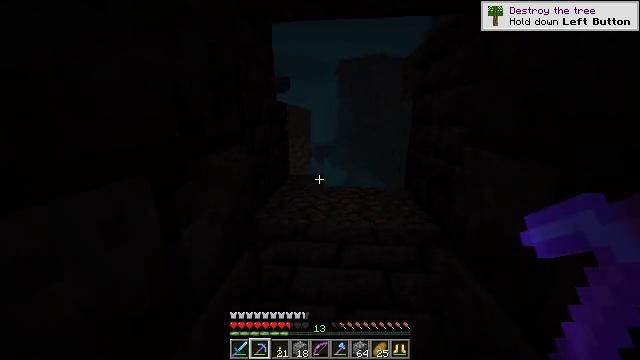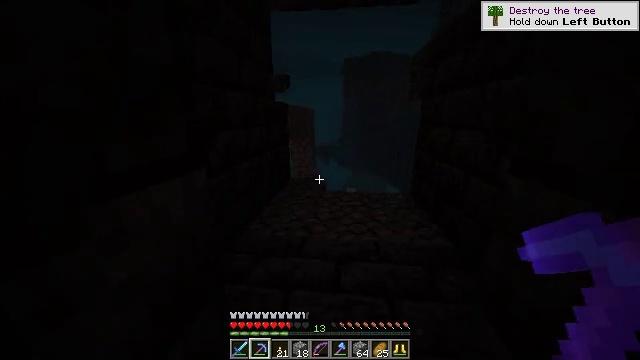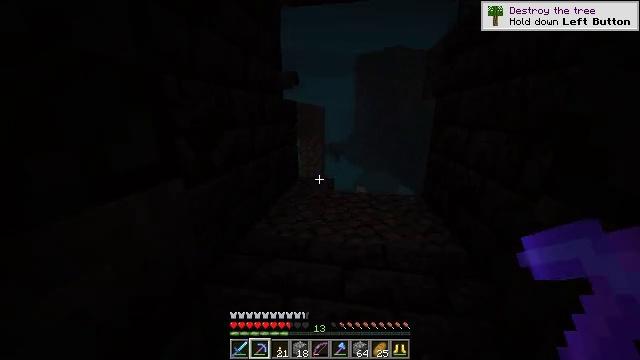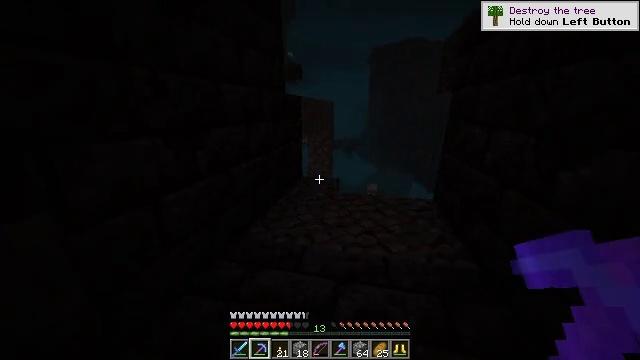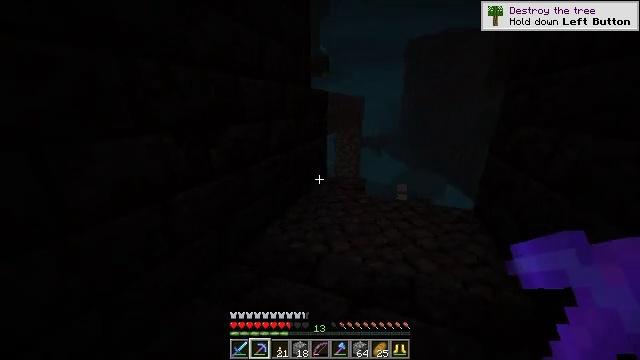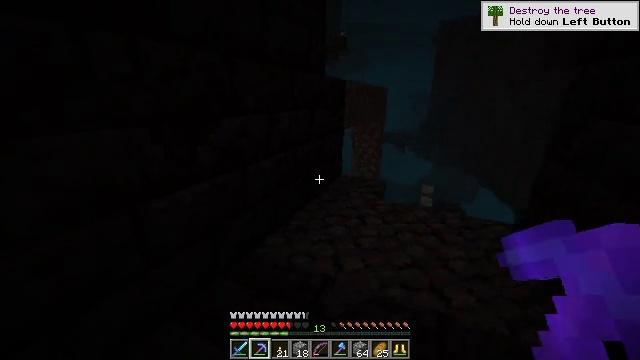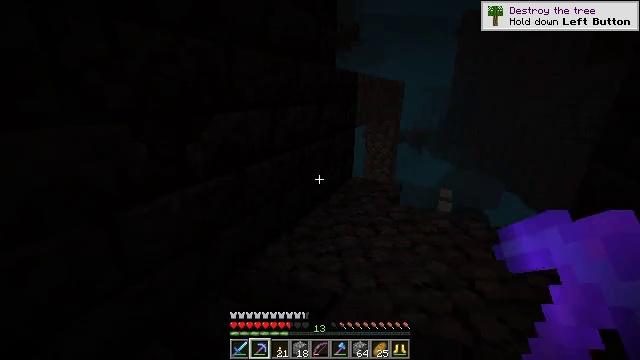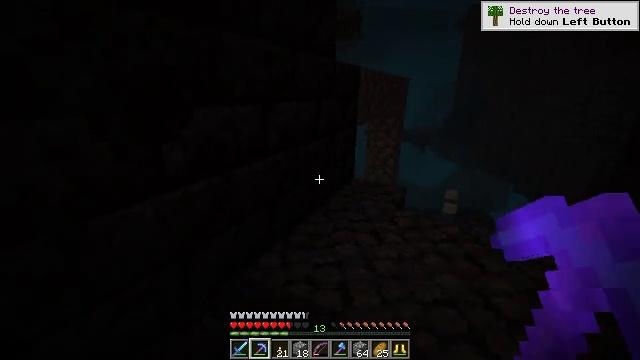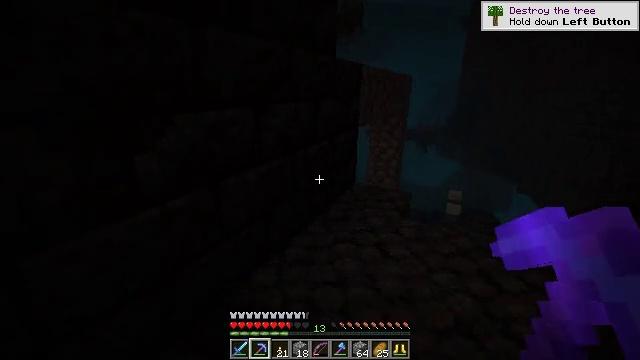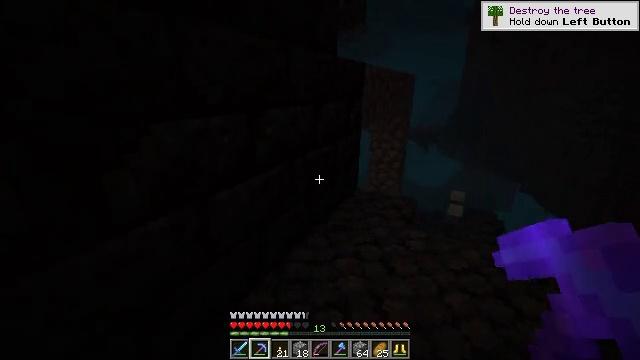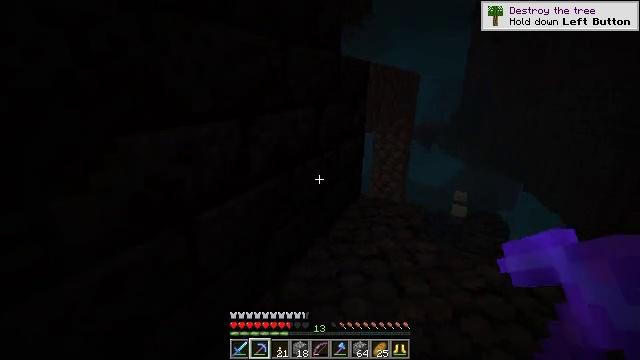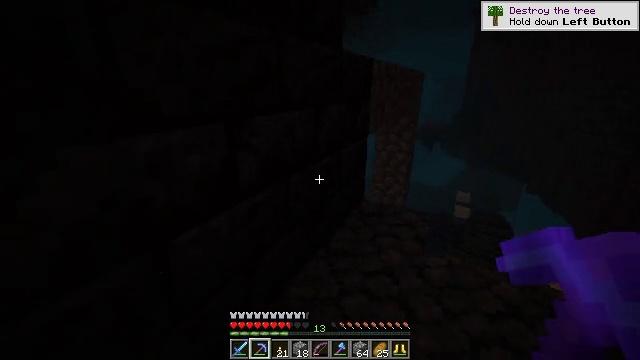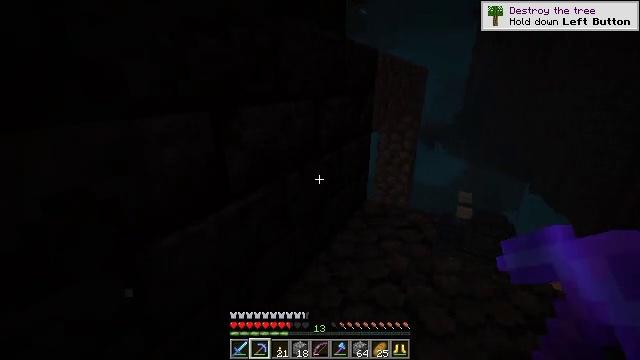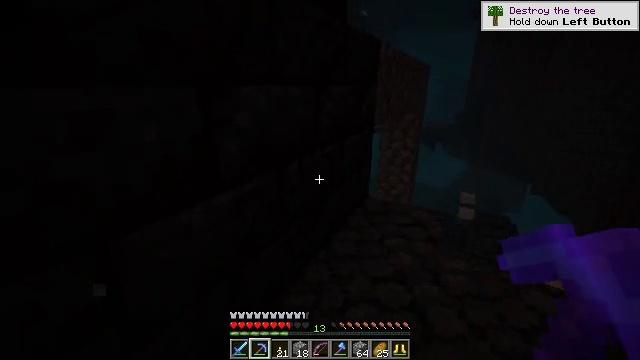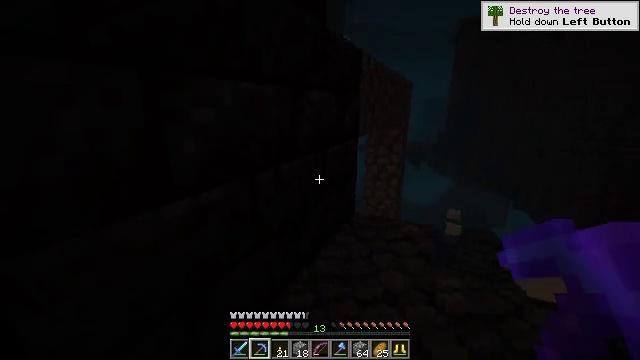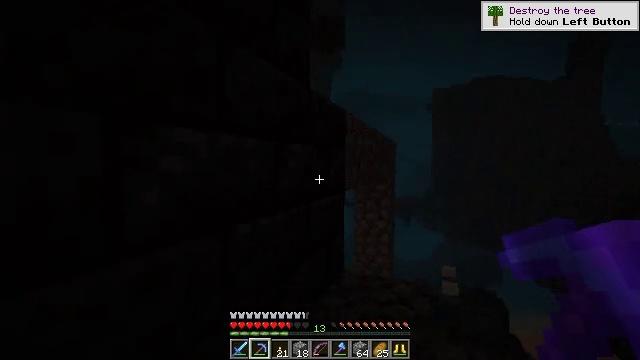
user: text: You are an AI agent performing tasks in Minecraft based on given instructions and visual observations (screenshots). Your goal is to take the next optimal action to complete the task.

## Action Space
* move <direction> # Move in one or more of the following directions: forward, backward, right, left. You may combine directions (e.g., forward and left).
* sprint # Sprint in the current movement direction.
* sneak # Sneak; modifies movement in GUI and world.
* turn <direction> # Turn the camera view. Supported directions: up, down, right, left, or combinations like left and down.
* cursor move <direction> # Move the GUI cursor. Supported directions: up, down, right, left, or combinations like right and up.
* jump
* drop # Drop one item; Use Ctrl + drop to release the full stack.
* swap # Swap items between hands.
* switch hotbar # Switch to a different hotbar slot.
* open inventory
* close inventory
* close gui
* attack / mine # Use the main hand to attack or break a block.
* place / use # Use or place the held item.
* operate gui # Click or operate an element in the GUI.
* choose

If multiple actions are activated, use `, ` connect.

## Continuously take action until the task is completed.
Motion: motion action
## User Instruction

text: Collect polished blackstone bricks by attacking them.
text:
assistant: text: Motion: move forward and move right, turn left
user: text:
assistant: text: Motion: move forward and move right, turn left
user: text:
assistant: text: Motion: move forward, turn left and down
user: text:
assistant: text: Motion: move forward, turn left and down
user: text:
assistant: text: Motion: move forward, turn left
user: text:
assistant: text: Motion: move forward, turn left
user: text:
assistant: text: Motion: move forward
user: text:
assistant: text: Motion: move forward
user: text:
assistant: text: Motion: move forward
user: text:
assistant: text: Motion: move forward
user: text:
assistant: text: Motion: move forward, sneak
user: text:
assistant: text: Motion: move forward, sneak
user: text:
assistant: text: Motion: move forward and move right, sneak
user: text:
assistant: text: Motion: move forward and move right, sneak, turn right and up
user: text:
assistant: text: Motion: move forward and move right, sneak, turn right and up
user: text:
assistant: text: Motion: move forward and move right, sneak, turn left and up
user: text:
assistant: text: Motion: move forward and move right, sneak, turn left and up
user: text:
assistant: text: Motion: move forward and move right, sneak, turn left and up
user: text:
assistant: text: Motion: move forward and move right, sneak
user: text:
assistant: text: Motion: move forward and move right, sneak, attack / mine
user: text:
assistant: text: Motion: move forward and move right, sneak, attack / mine
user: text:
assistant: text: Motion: move forward and move right, sneak, attack / mine
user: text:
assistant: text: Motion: move forward and move right, sneak, attack / mine
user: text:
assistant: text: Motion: move forward and move right, sneak, attack / mine
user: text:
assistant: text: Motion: move forward and move right, sneak, attack / mine
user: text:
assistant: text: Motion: move forward and move right, sneak, attack / mine
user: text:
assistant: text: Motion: move forward and move right, sneak, attack / mine
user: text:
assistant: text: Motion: sneak, attack / mine